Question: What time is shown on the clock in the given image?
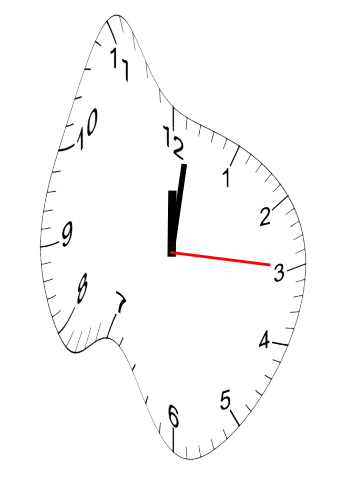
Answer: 12:01:15